Question: I'm having some trouble creating a full screen popup for a site I'm working on.
The layout needs to be as follows:

The head and footer both need to be fixed heights, with the body height expanding and shrinking according to the height of the browser window.
How can I accomplish this?
I forgot to mention that the middle section needs to have overflow: scroll for content that is larger than the page's height.
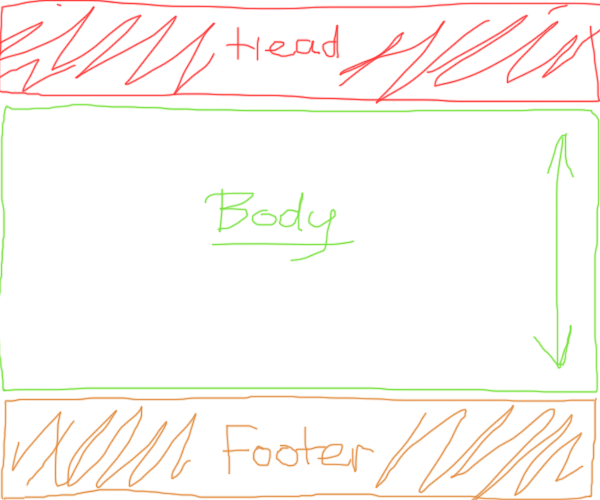
Answer: Try this simple option <URL>
'''
<div class="header">Header</div>
<div class="content">Content</div>
<div class="footer">Footer</div>
'''
'''
body, html { height:100%; }
.footer,.header{ position:absolute; top:0; height:50px; background-color:yellow; width:100%;}
.content{ position:absolute; top:50px; bottom:50px; background-color:red;width:100%;}
.footer{ bottom:0; top:auto;}
'''